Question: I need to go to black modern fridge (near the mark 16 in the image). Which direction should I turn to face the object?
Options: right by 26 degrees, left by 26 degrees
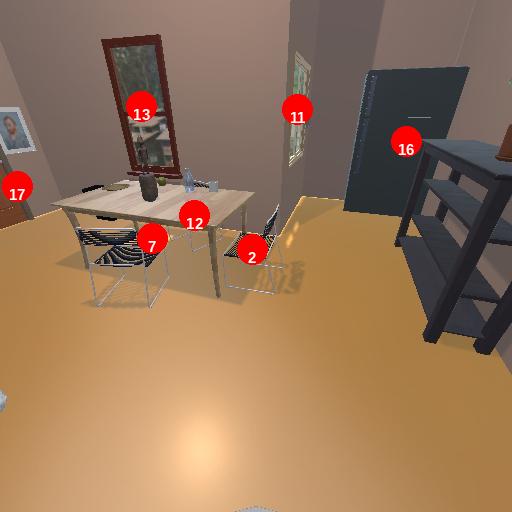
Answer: right by 26 degrees